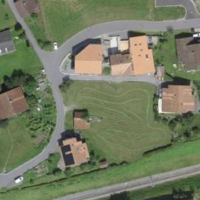
EUNIS habitat code: 54
Species observed at this site:
Senecio vulgaris